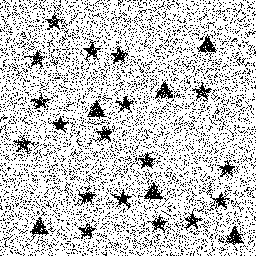
Squares: 0
Triangles: 6
Stars: 18
Total shapes: 24